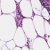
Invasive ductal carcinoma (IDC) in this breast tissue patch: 0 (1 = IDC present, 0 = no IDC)